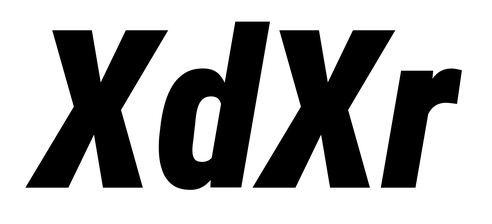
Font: Roboto-Italic_Condensed_Black_Italic